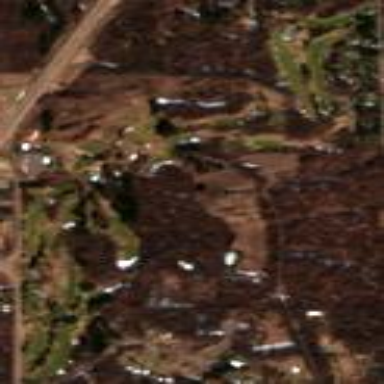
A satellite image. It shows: Golf course surrounded by greenery.